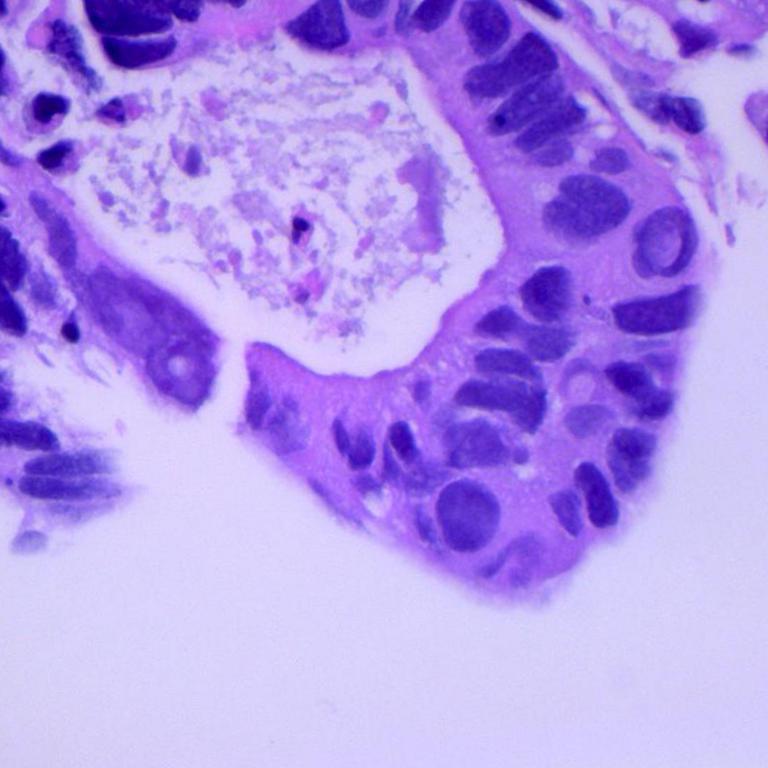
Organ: lung
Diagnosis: adenocarcinomas